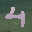
Label: 4